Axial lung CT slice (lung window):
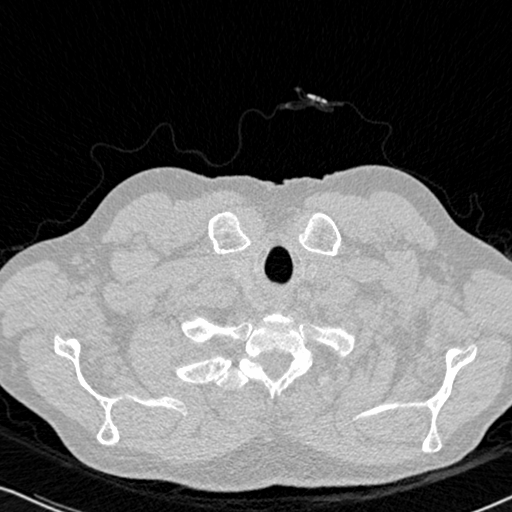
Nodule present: no